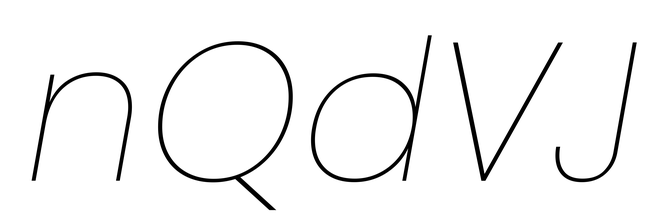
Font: Poppins-ThinItalic